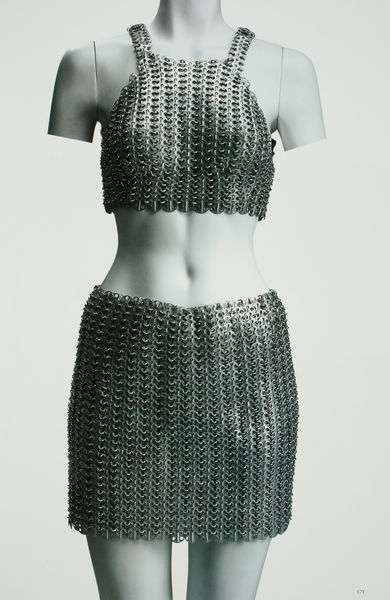
Titel: Top und Rock
Künstler: Paco Rabanne
Standort: Kyoto (Japan)
Institution: Kyoto Costume Institute
Schlagwörter: weiß, busen, frau, schwarz, mode, rock, hemd, silber, hals, kostüm, strick, schultern, beine, taille, brüste, japan, metall, nabel, bauchnabel, oberschenkel, schenkel, knöpfe, foto, fotografie, hüften, torso, ketten, rüstung, puppe, bustier, oberteil, hüfte, träger, draht, leibchen, maschen, trägerhemd, ösen, kettenhemd, modepuppe, schaufensterpuppe, top, kyoto, kleiderpuppe, zweiteiler, mini, minirock, rabanne, bauchfrei, trägertop, schwarz weiß foto, schwarz weiß fotografie, häkelei, kettenpanzer, katalogseite, kostümmuseum, theaterkostüm